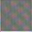
Piece: xx